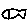
Label: fish